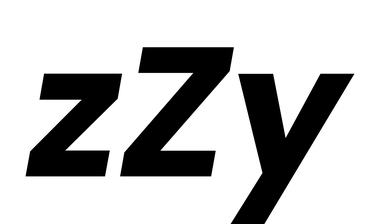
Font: Poppins-BoldItalic